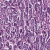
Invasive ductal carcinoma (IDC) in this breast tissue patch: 1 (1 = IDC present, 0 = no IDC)